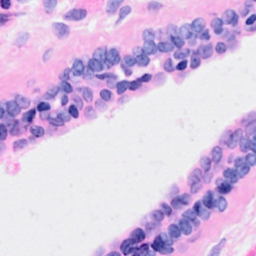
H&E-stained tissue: Breast